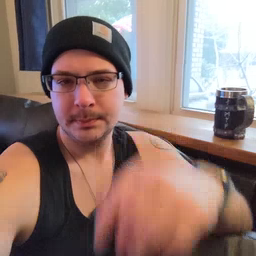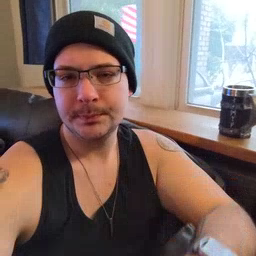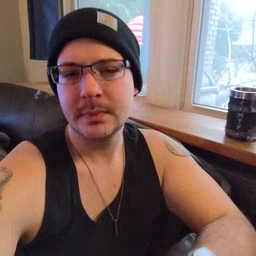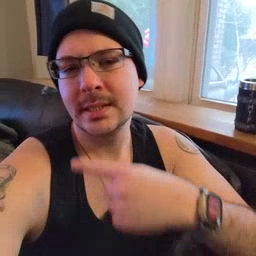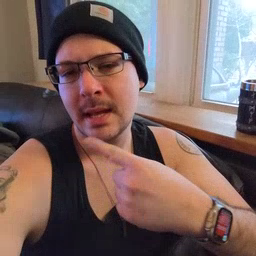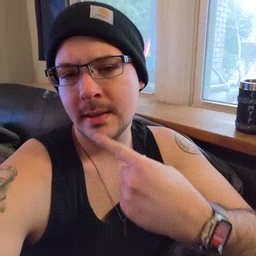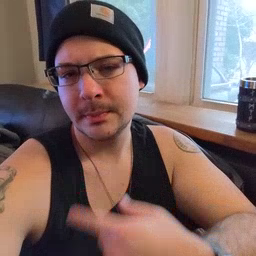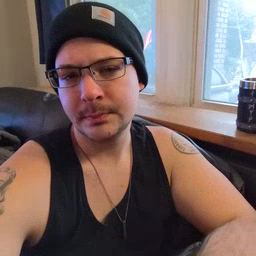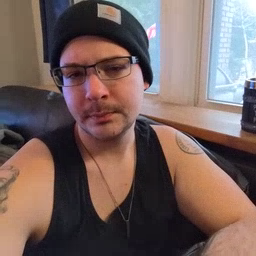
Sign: say